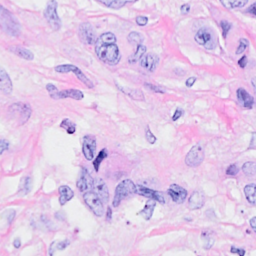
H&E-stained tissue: Breast